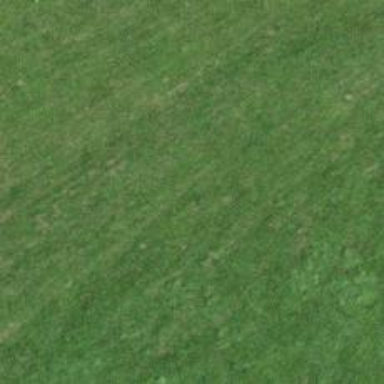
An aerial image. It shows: Path covered in grass.